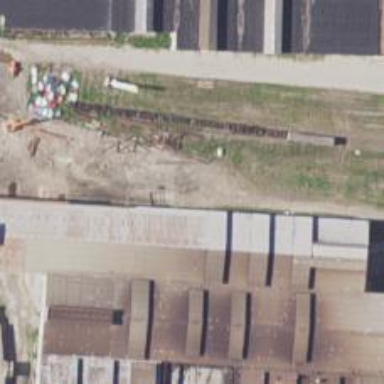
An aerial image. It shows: Abandoned railway.